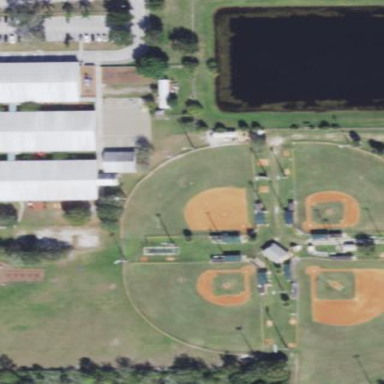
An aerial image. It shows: Baseball pitch for leisure land.